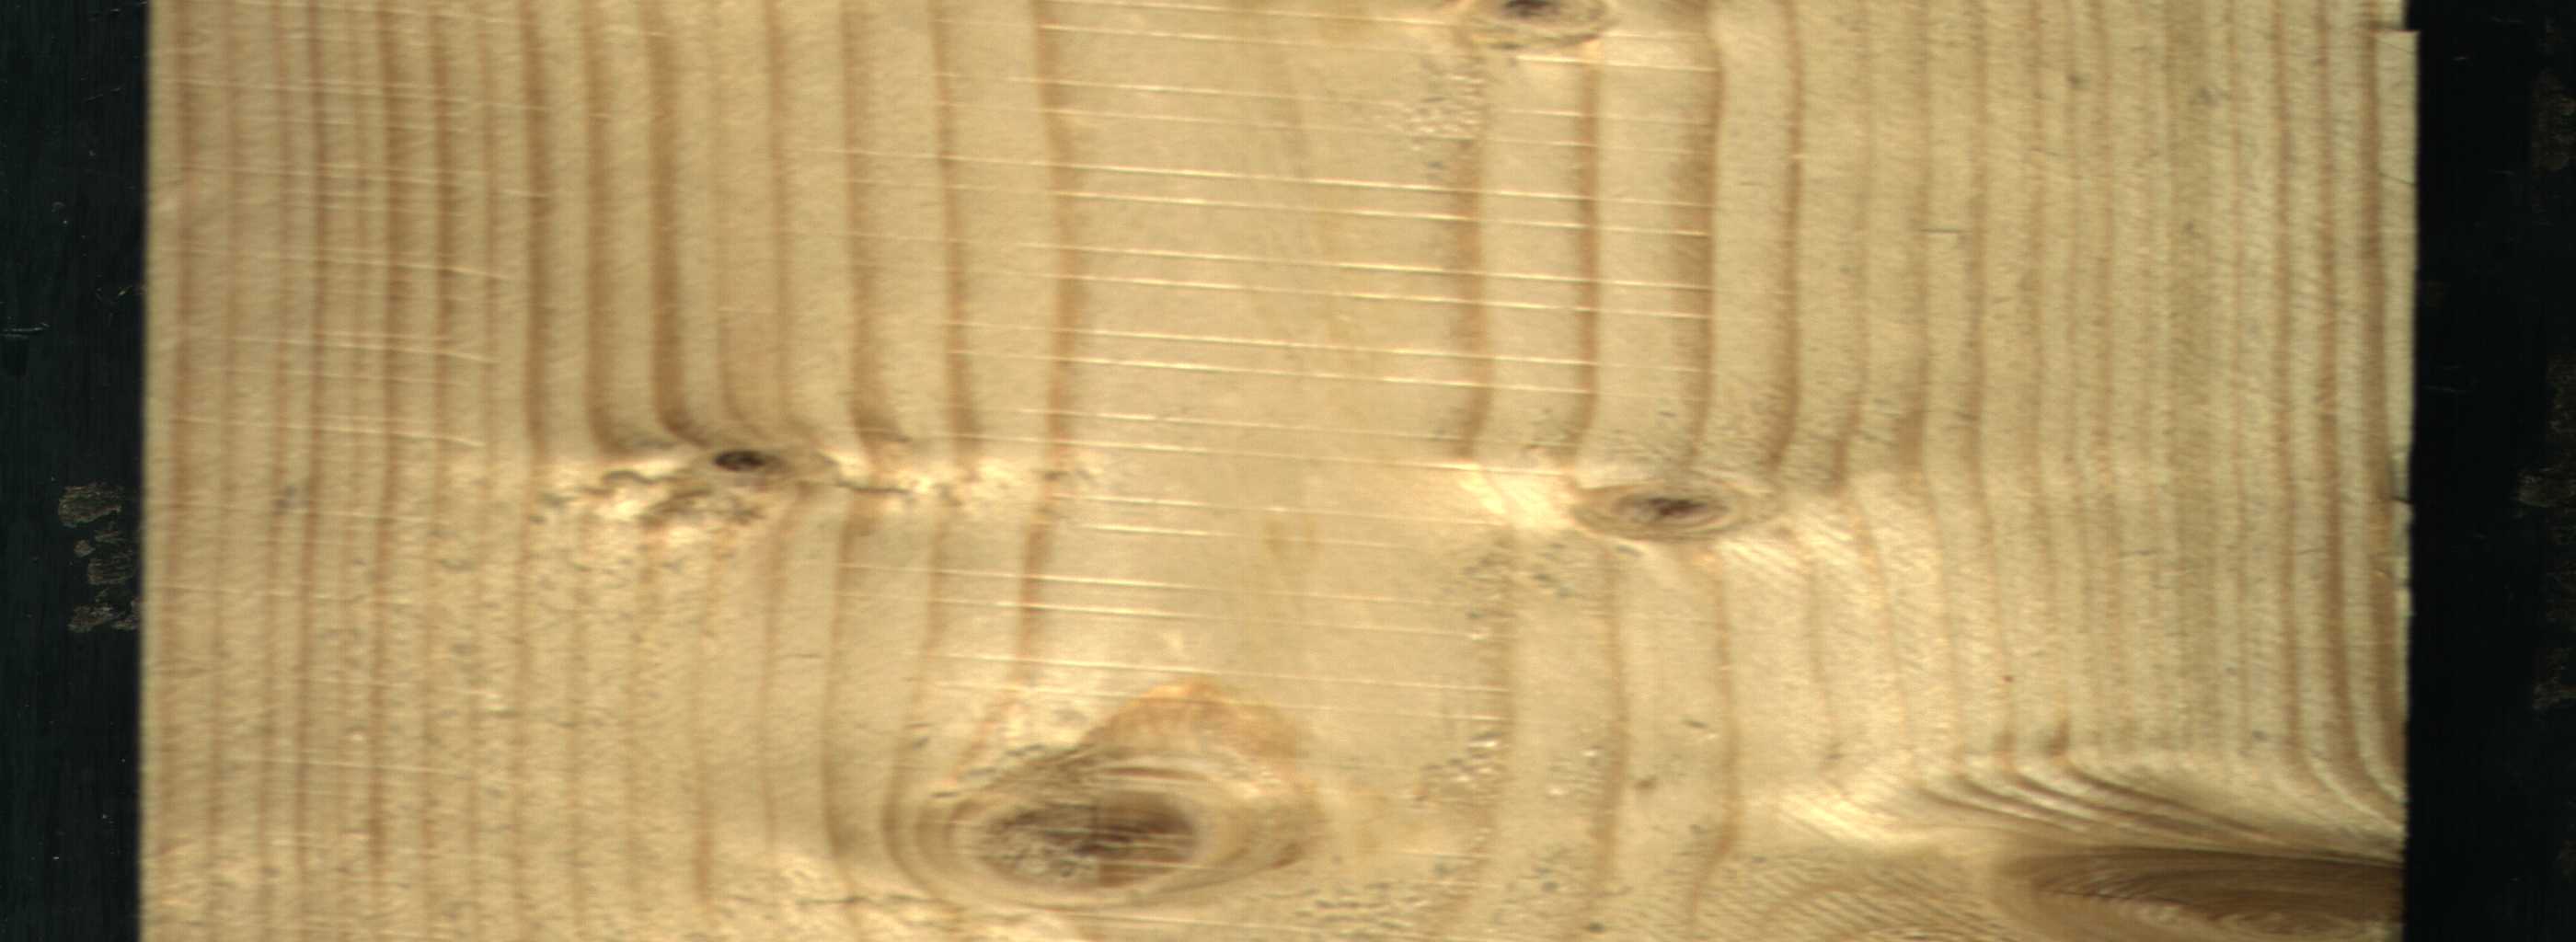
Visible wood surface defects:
Live_Knot
Live_Knot
Live_Knot
Live_Knot
Live_Knot